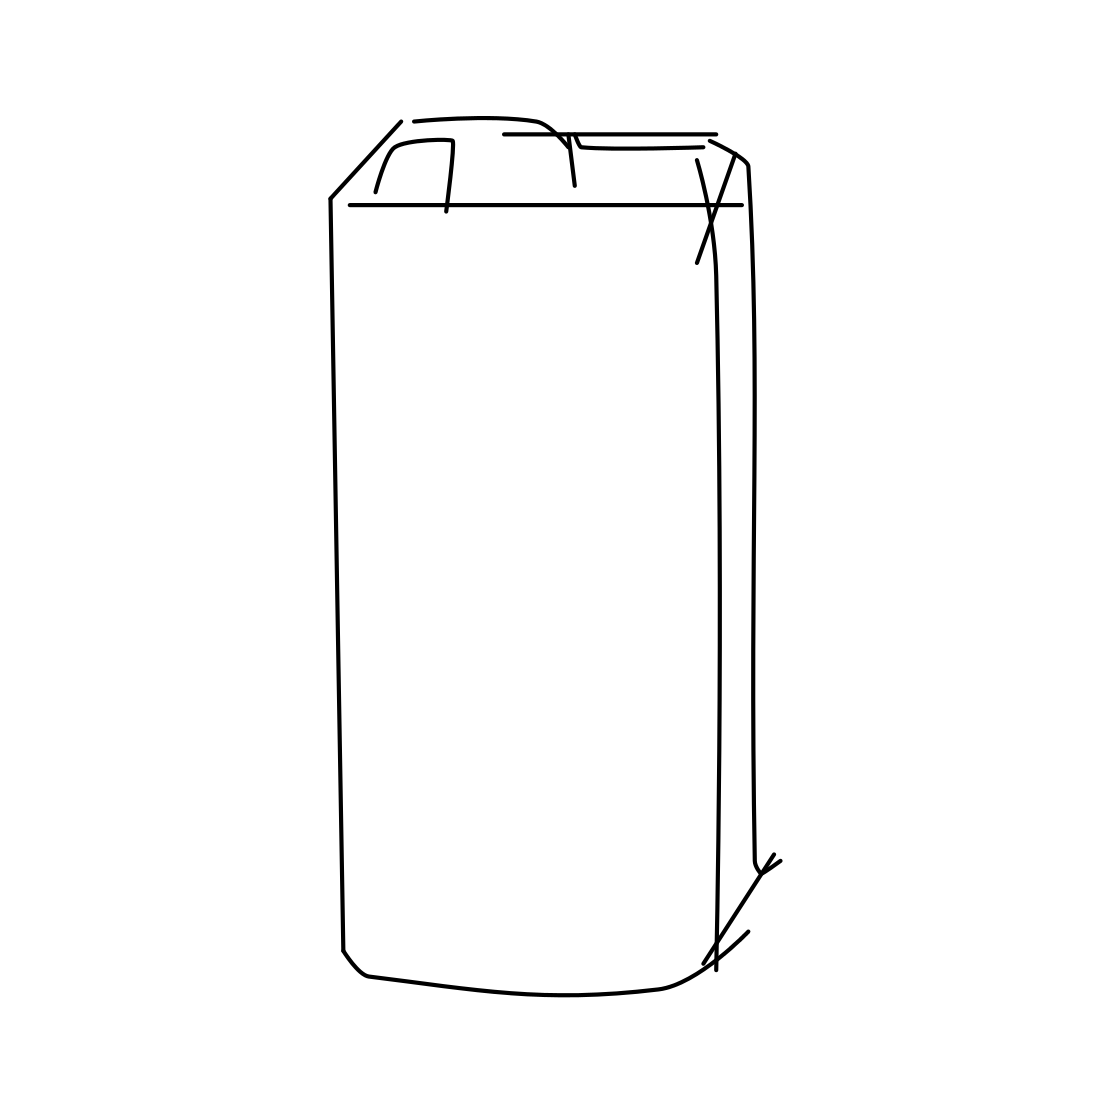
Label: lighter